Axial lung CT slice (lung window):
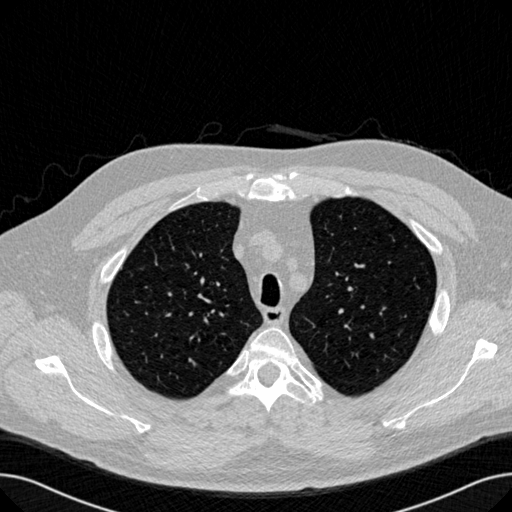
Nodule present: no